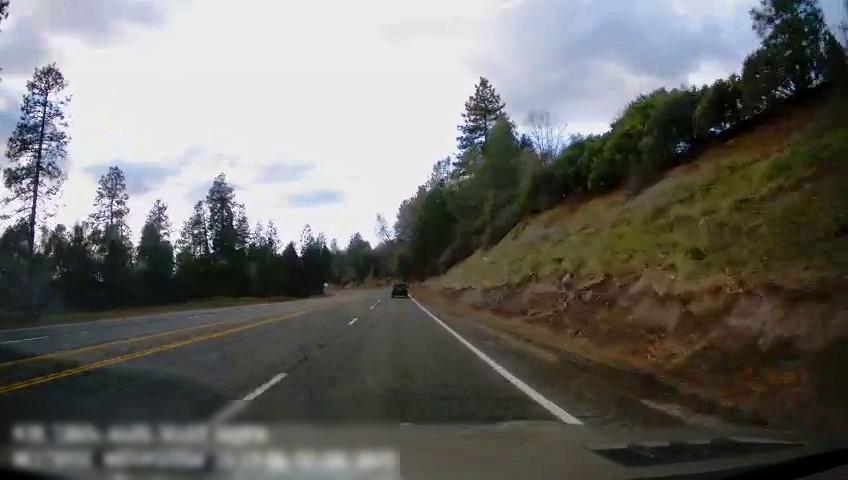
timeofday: Day
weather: Cloudy
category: Drivable Space
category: Vehicles | SUV
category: Lanes | Opposite Lane
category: Lanes | Alternate Lane
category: Lanes | Alternate Lane
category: Lanes | Current Lane
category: Lanes | Current Lane